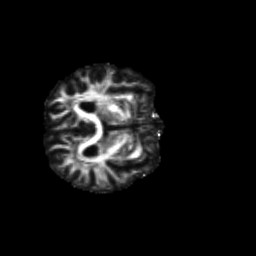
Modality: FA
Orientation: axial
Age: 65
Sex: male
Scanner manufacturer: siemens
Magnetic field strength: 3 T
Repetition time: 4.71 s
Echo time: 0.0906 s